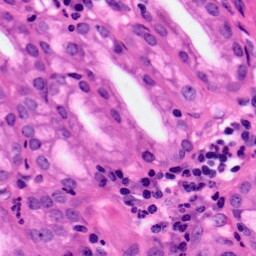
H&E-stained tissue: Pancreatic